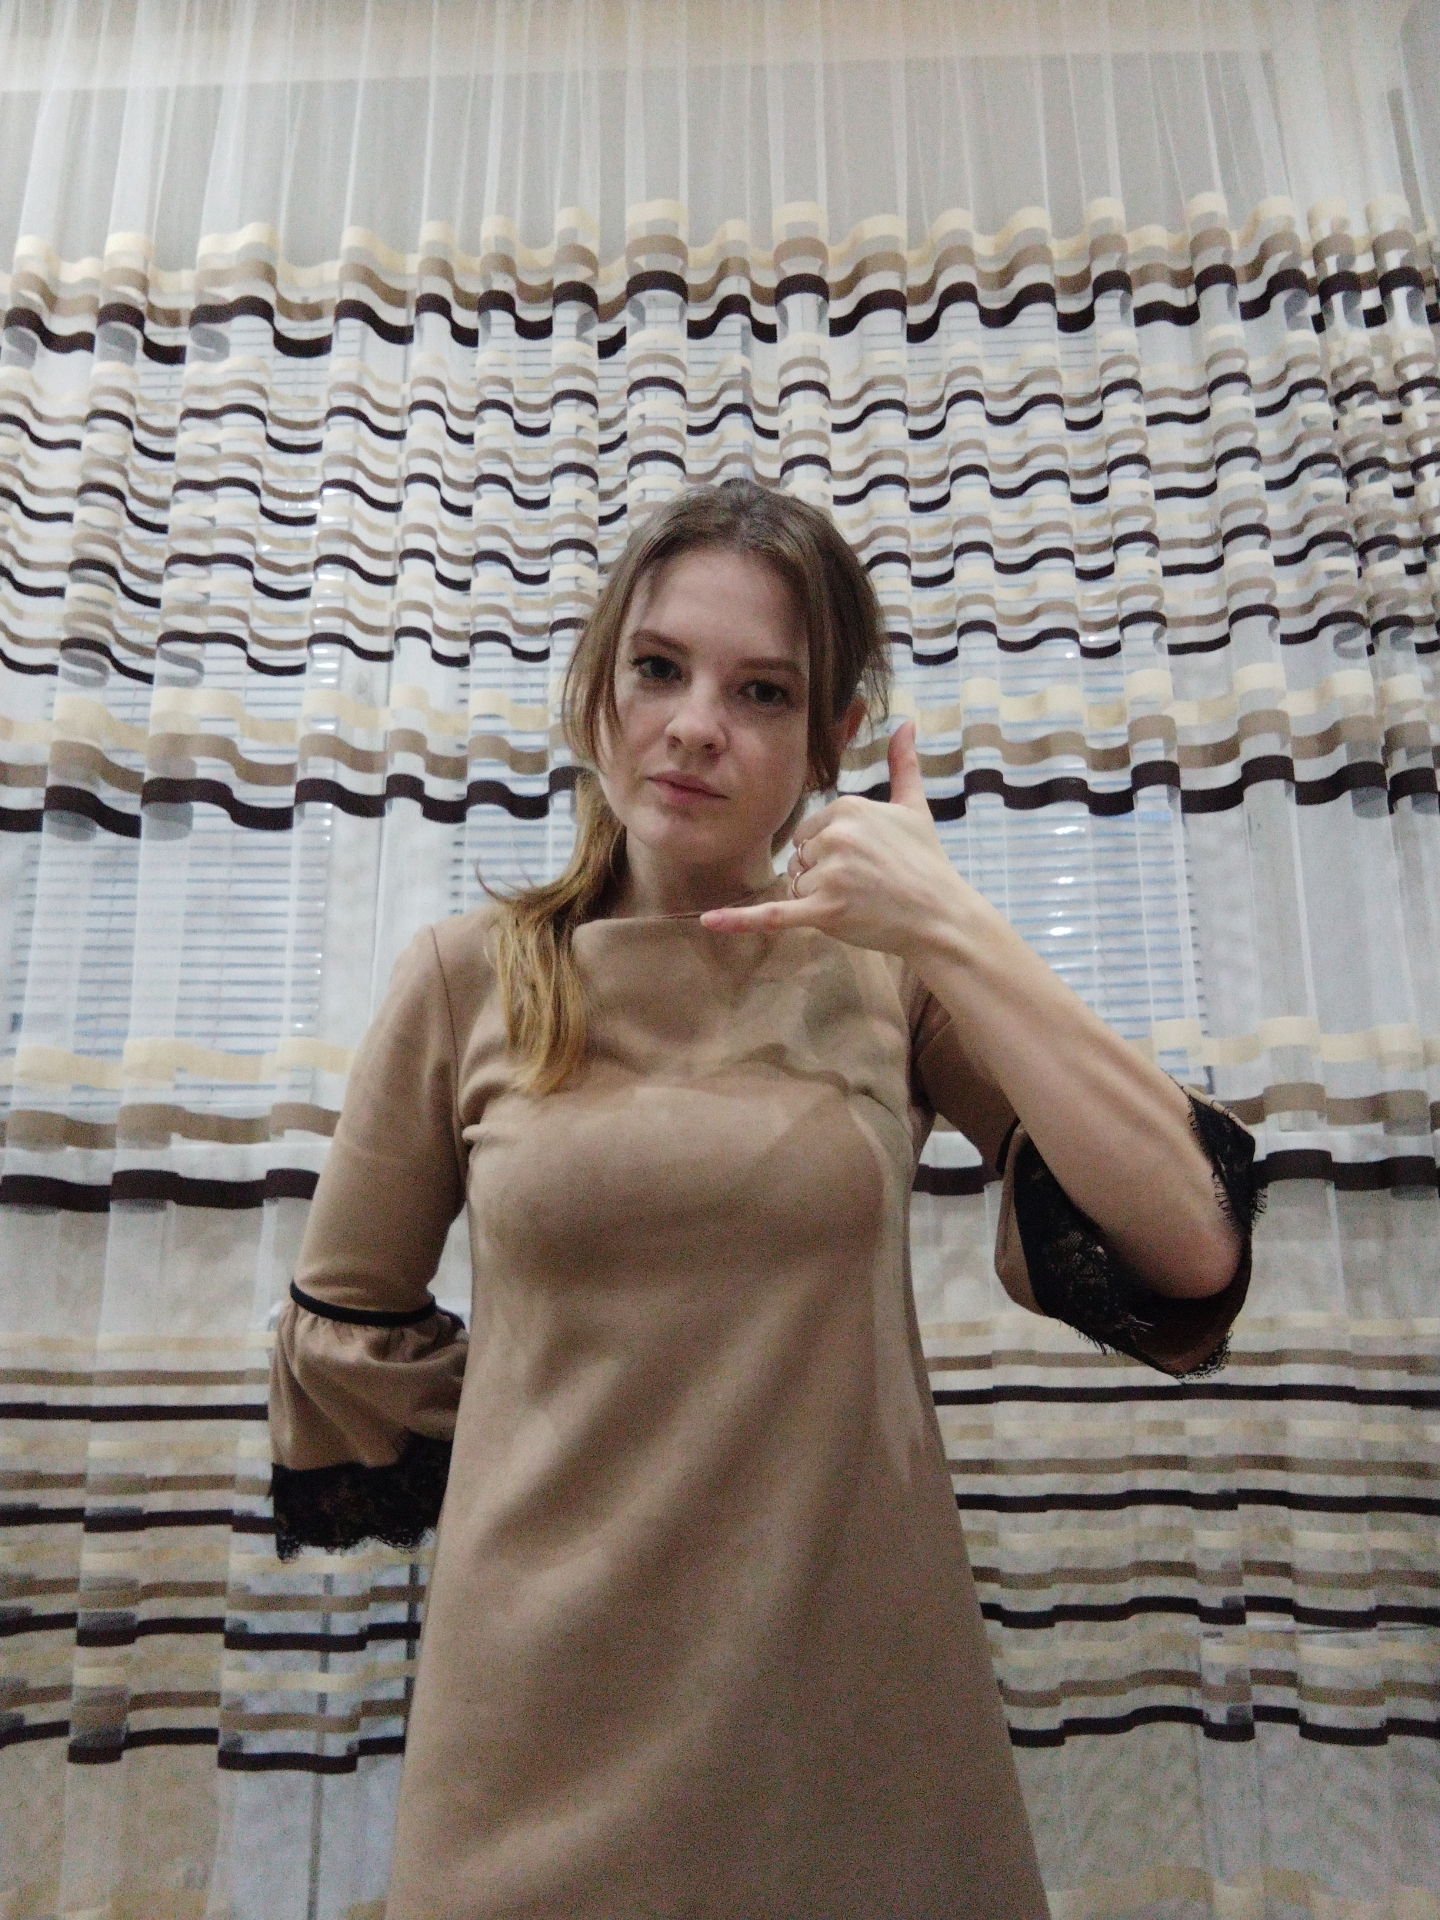
Label: clear